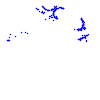
Particle: kaon